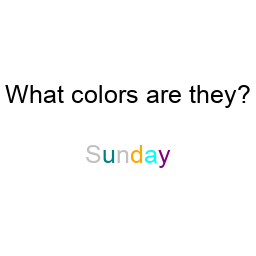
Color: silver, teal, silver, orange, cyan, purple
Background color: white
Question text color: black